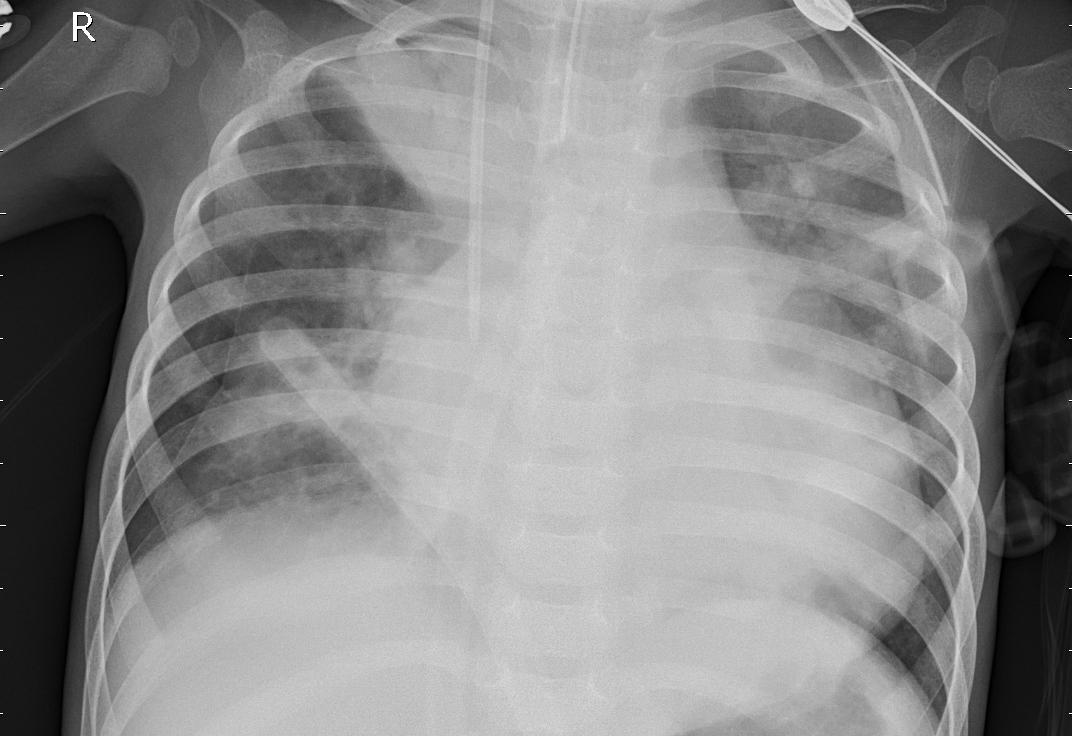
Diagnosis: PNEUMONIA